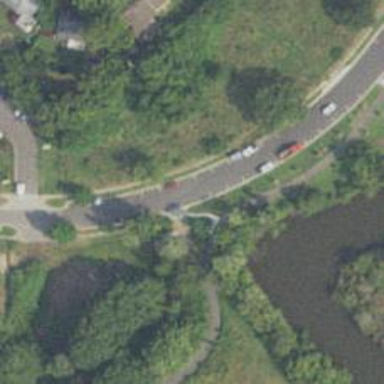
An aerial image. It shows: Footway.